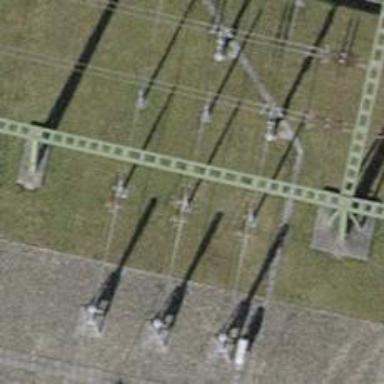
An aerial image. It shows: Insulator used in power systems.